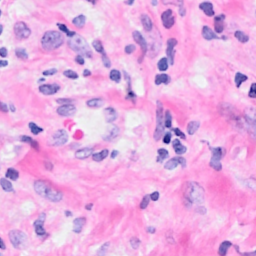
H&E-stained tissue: Breast